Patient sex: F
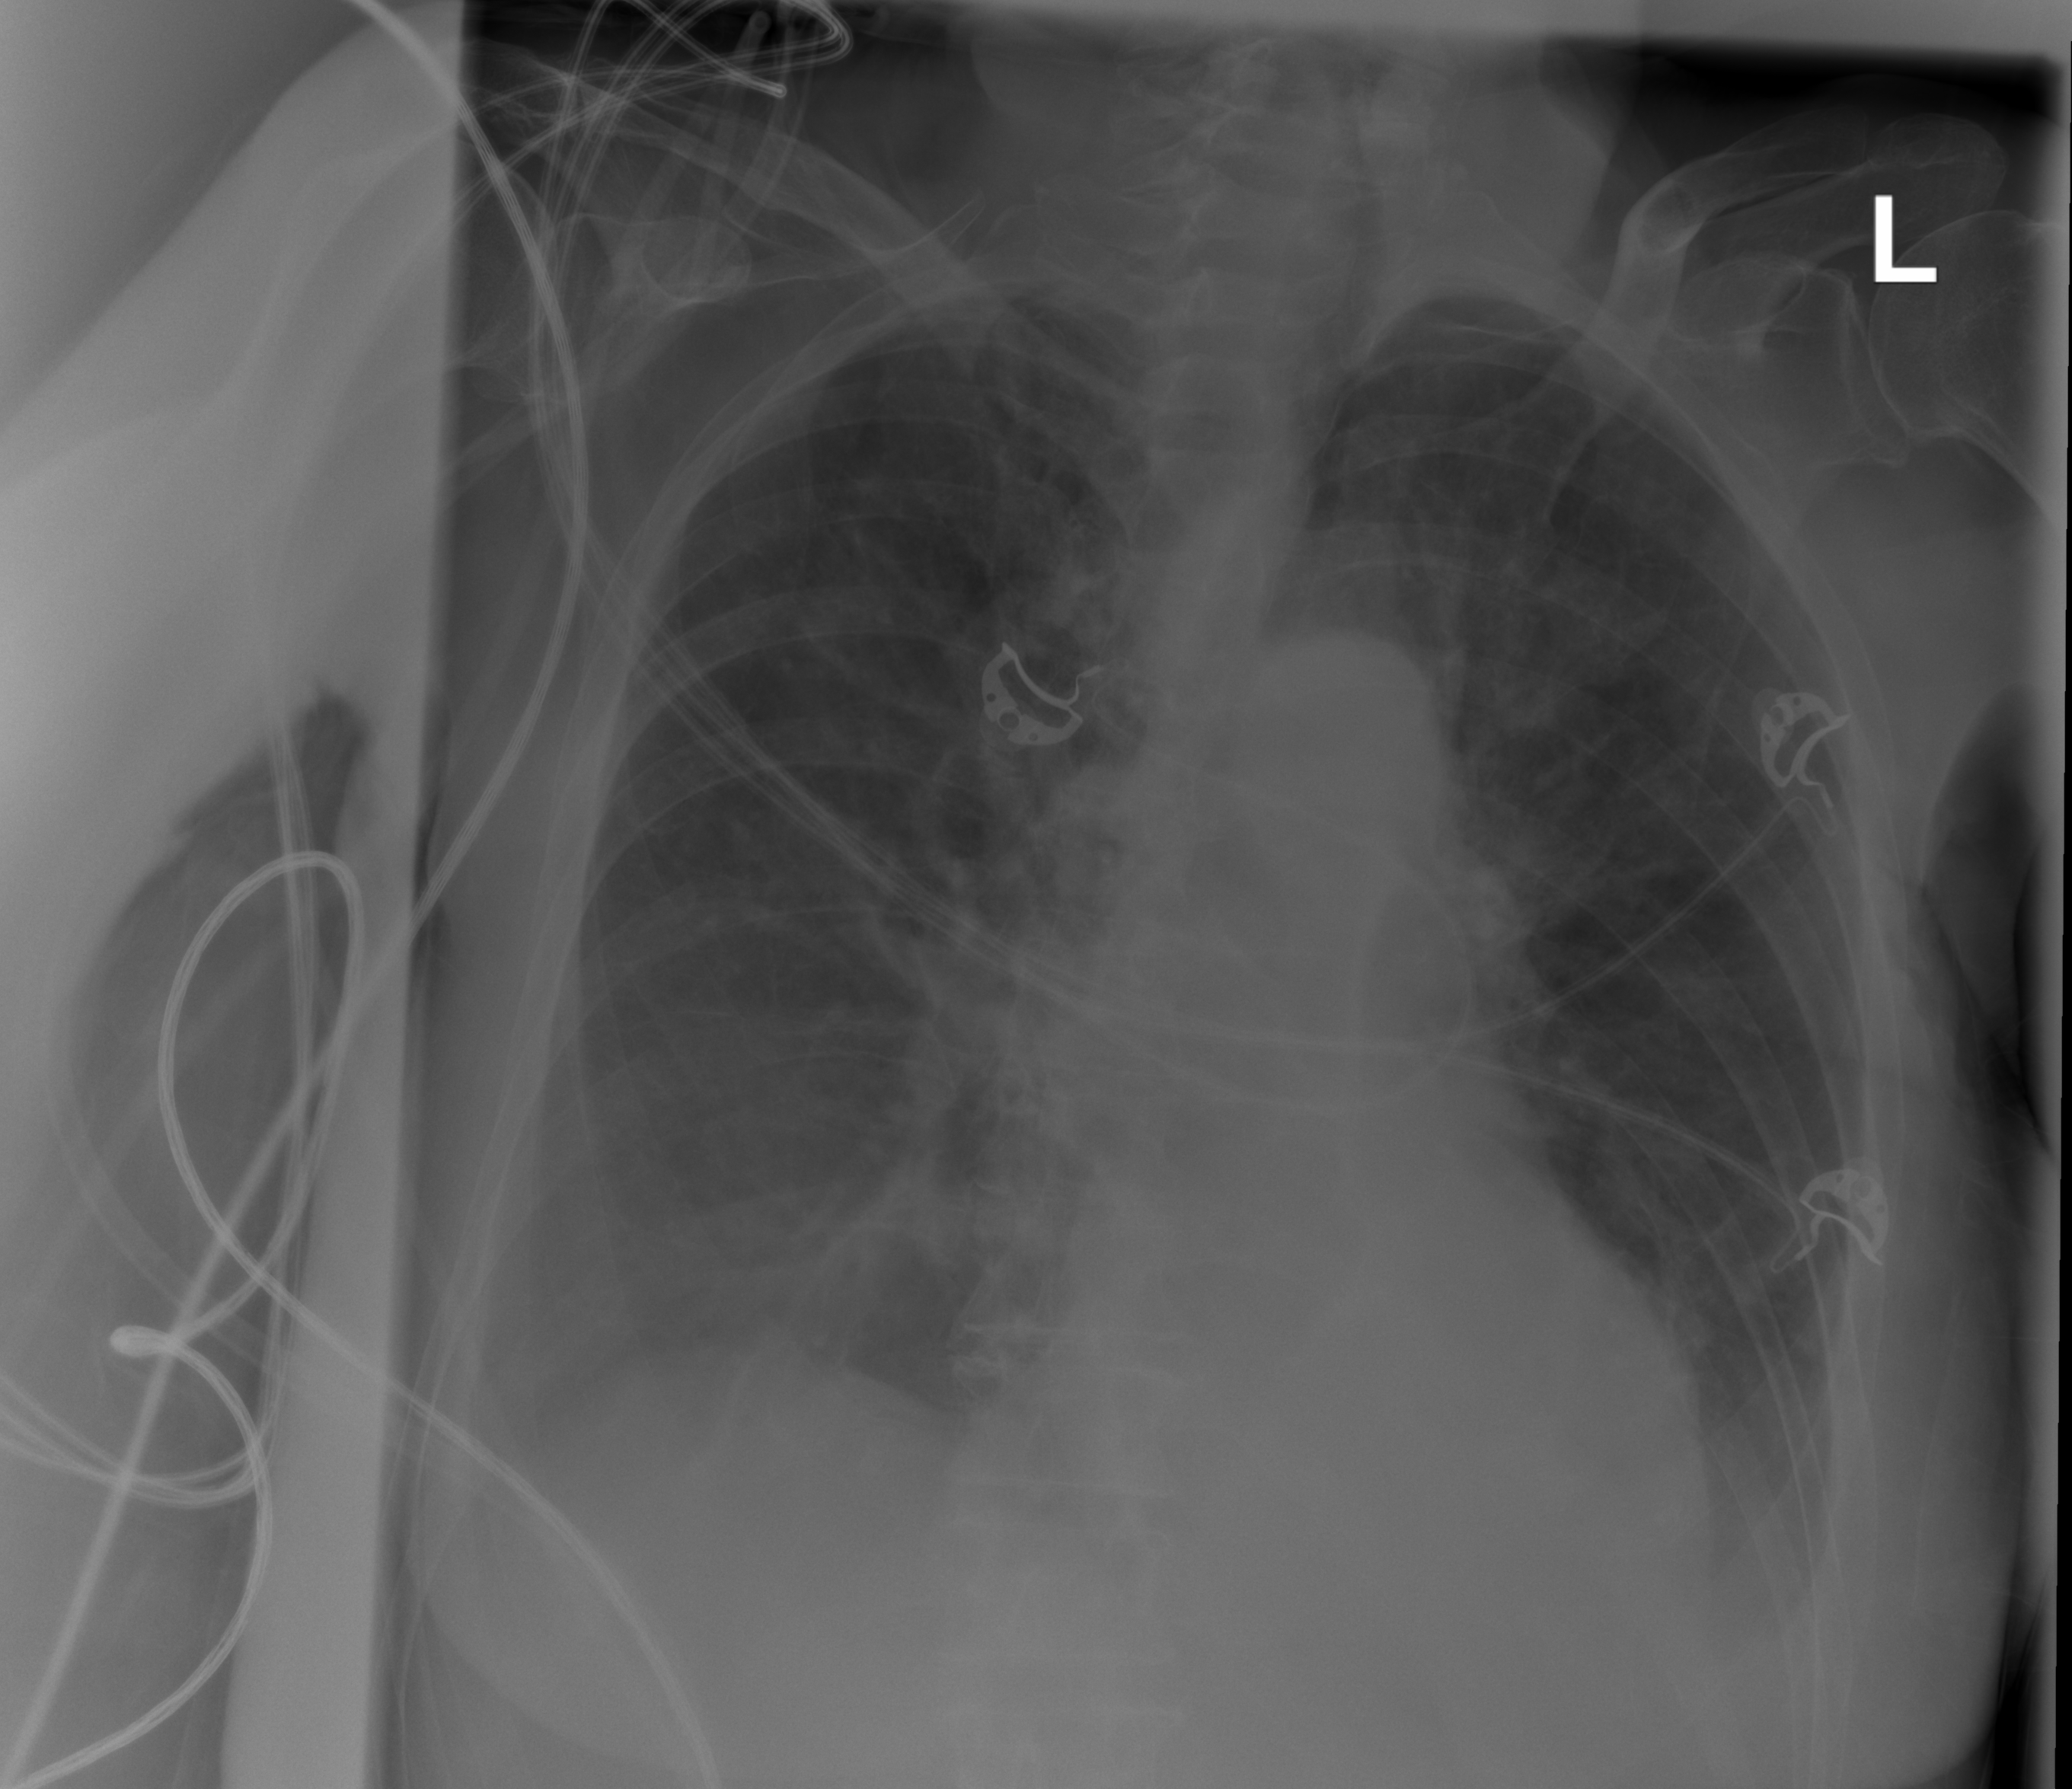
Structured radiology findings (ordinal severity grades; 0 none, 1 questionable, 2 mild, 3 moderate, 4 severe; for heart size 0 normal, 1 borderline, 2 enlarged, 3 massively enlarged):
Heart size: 0
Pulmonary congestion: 0
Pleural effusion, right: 2
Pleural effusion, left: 2
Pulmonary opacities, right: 0
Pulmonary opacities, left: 0
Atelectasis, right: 2
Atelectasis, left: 2